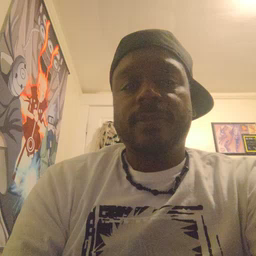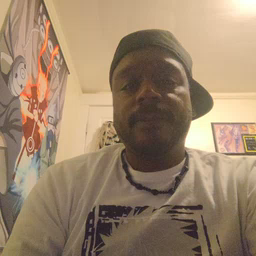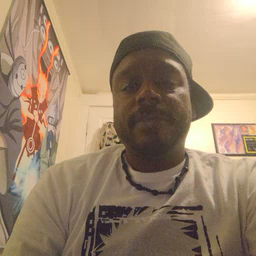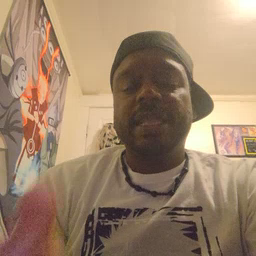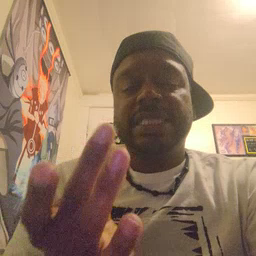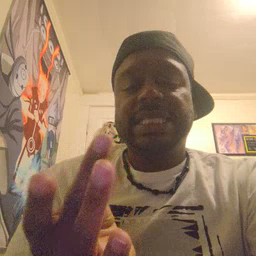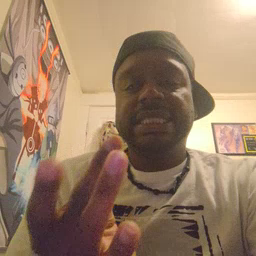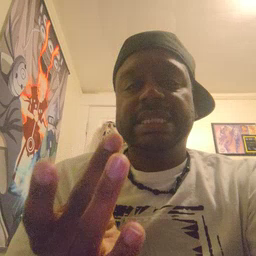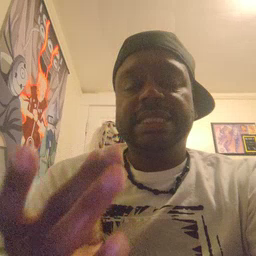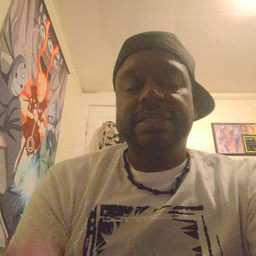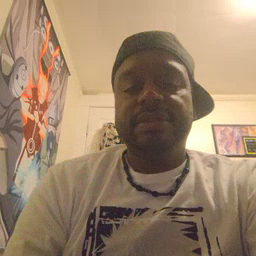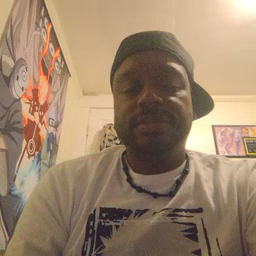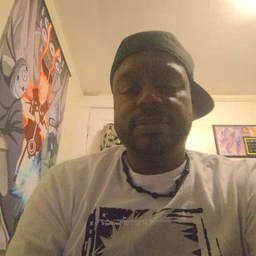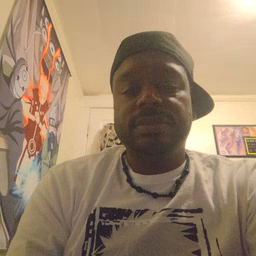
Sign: sticky